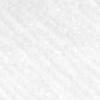
Label: no_change